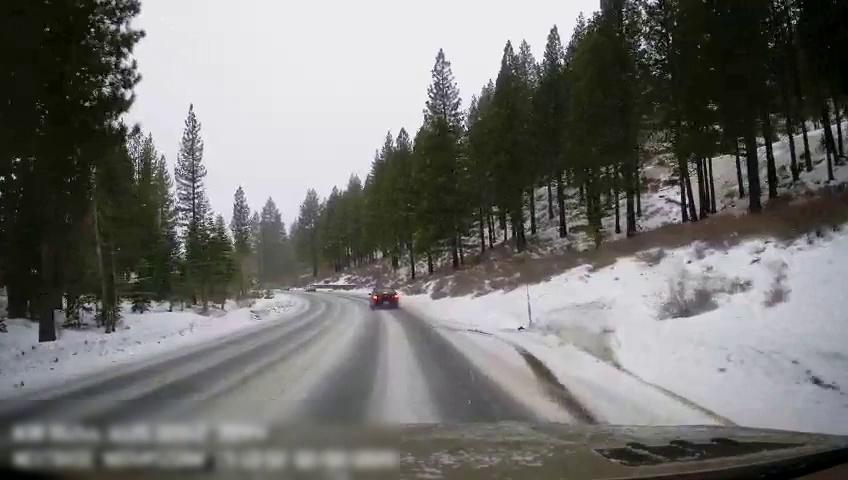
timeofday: Day
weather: Snowy
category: Drivable Space
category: Vehicles | Car
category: Vehicles | Car